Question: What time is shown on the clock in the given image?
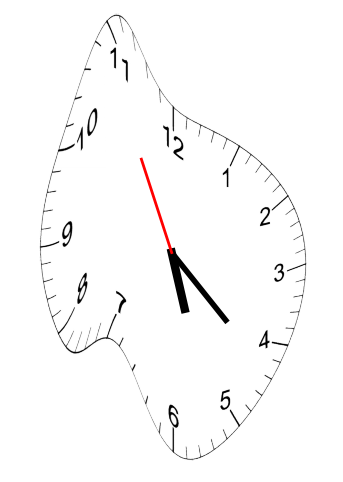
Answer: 05:21:55